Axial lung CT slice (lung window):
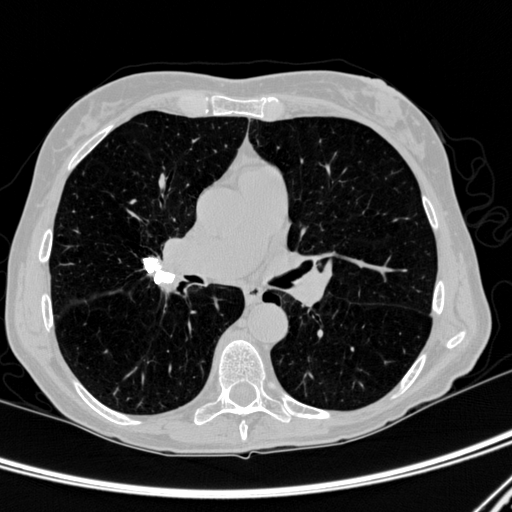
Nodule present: no